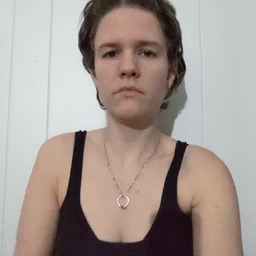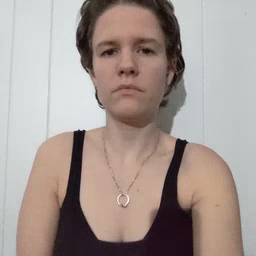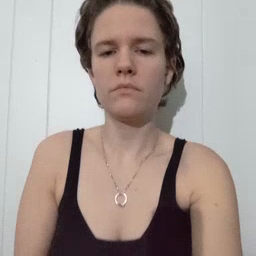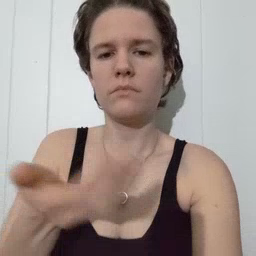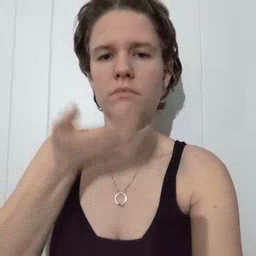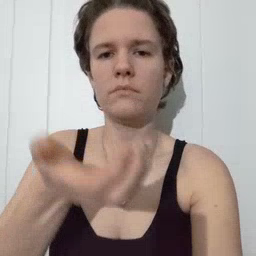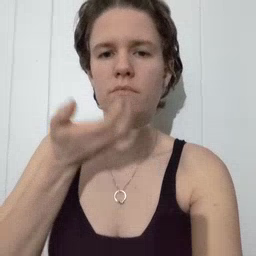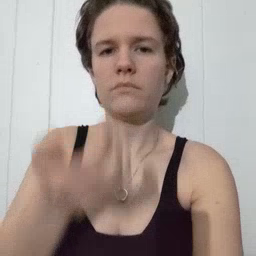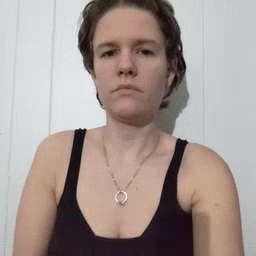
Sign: cereal